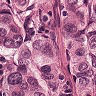
Metastatic tissue present: yes